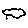
Label: cloud